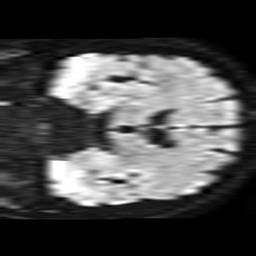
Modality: TRACE
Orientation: coronal
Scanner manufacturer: philips
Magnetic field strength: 1.5 T
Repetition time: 3.4 s
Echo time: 0.06922 s